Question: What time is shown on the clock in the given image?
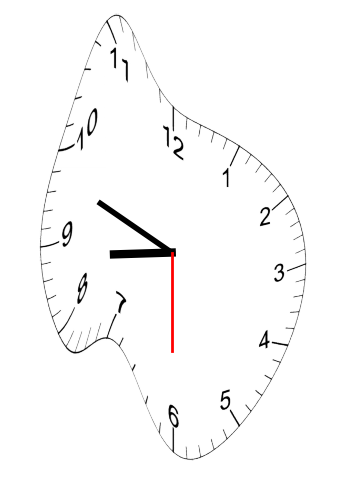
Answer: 08:48:30